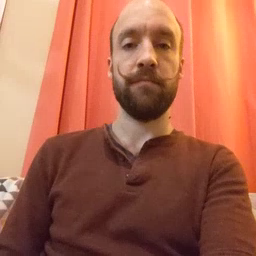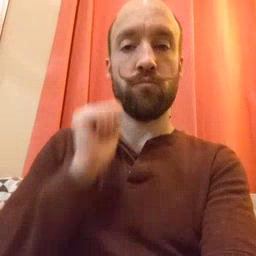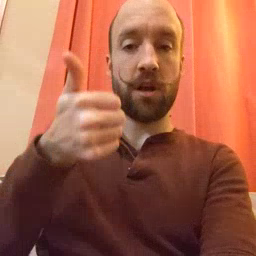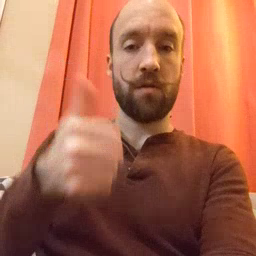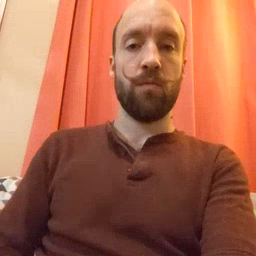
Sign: tomorrow